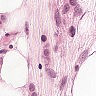
Metastatic tissue present: yes